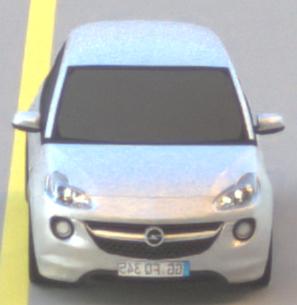
Make: Opel
Model: ADAM 1.2
Detailed model: ADAM
Model produced from: 2013/01
Model produced until: 2014/11
Doors: 3
Color: white
Road condition: dry road
Daytime: sunrise or sunset
Contrast: medium contrast